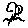
Label: tree